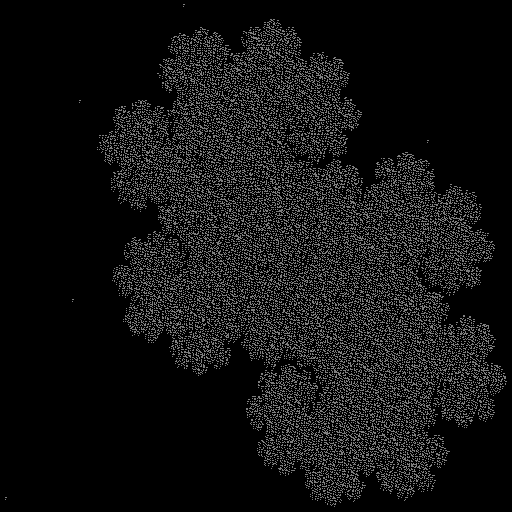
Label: dragon_curve